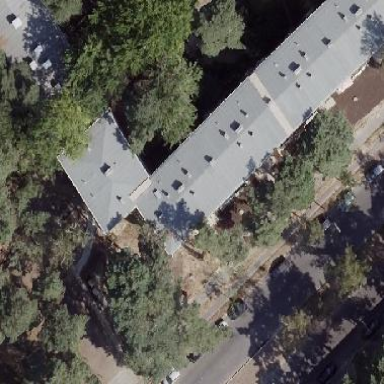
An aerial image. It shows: Apartment building with flat roof.